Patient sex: F
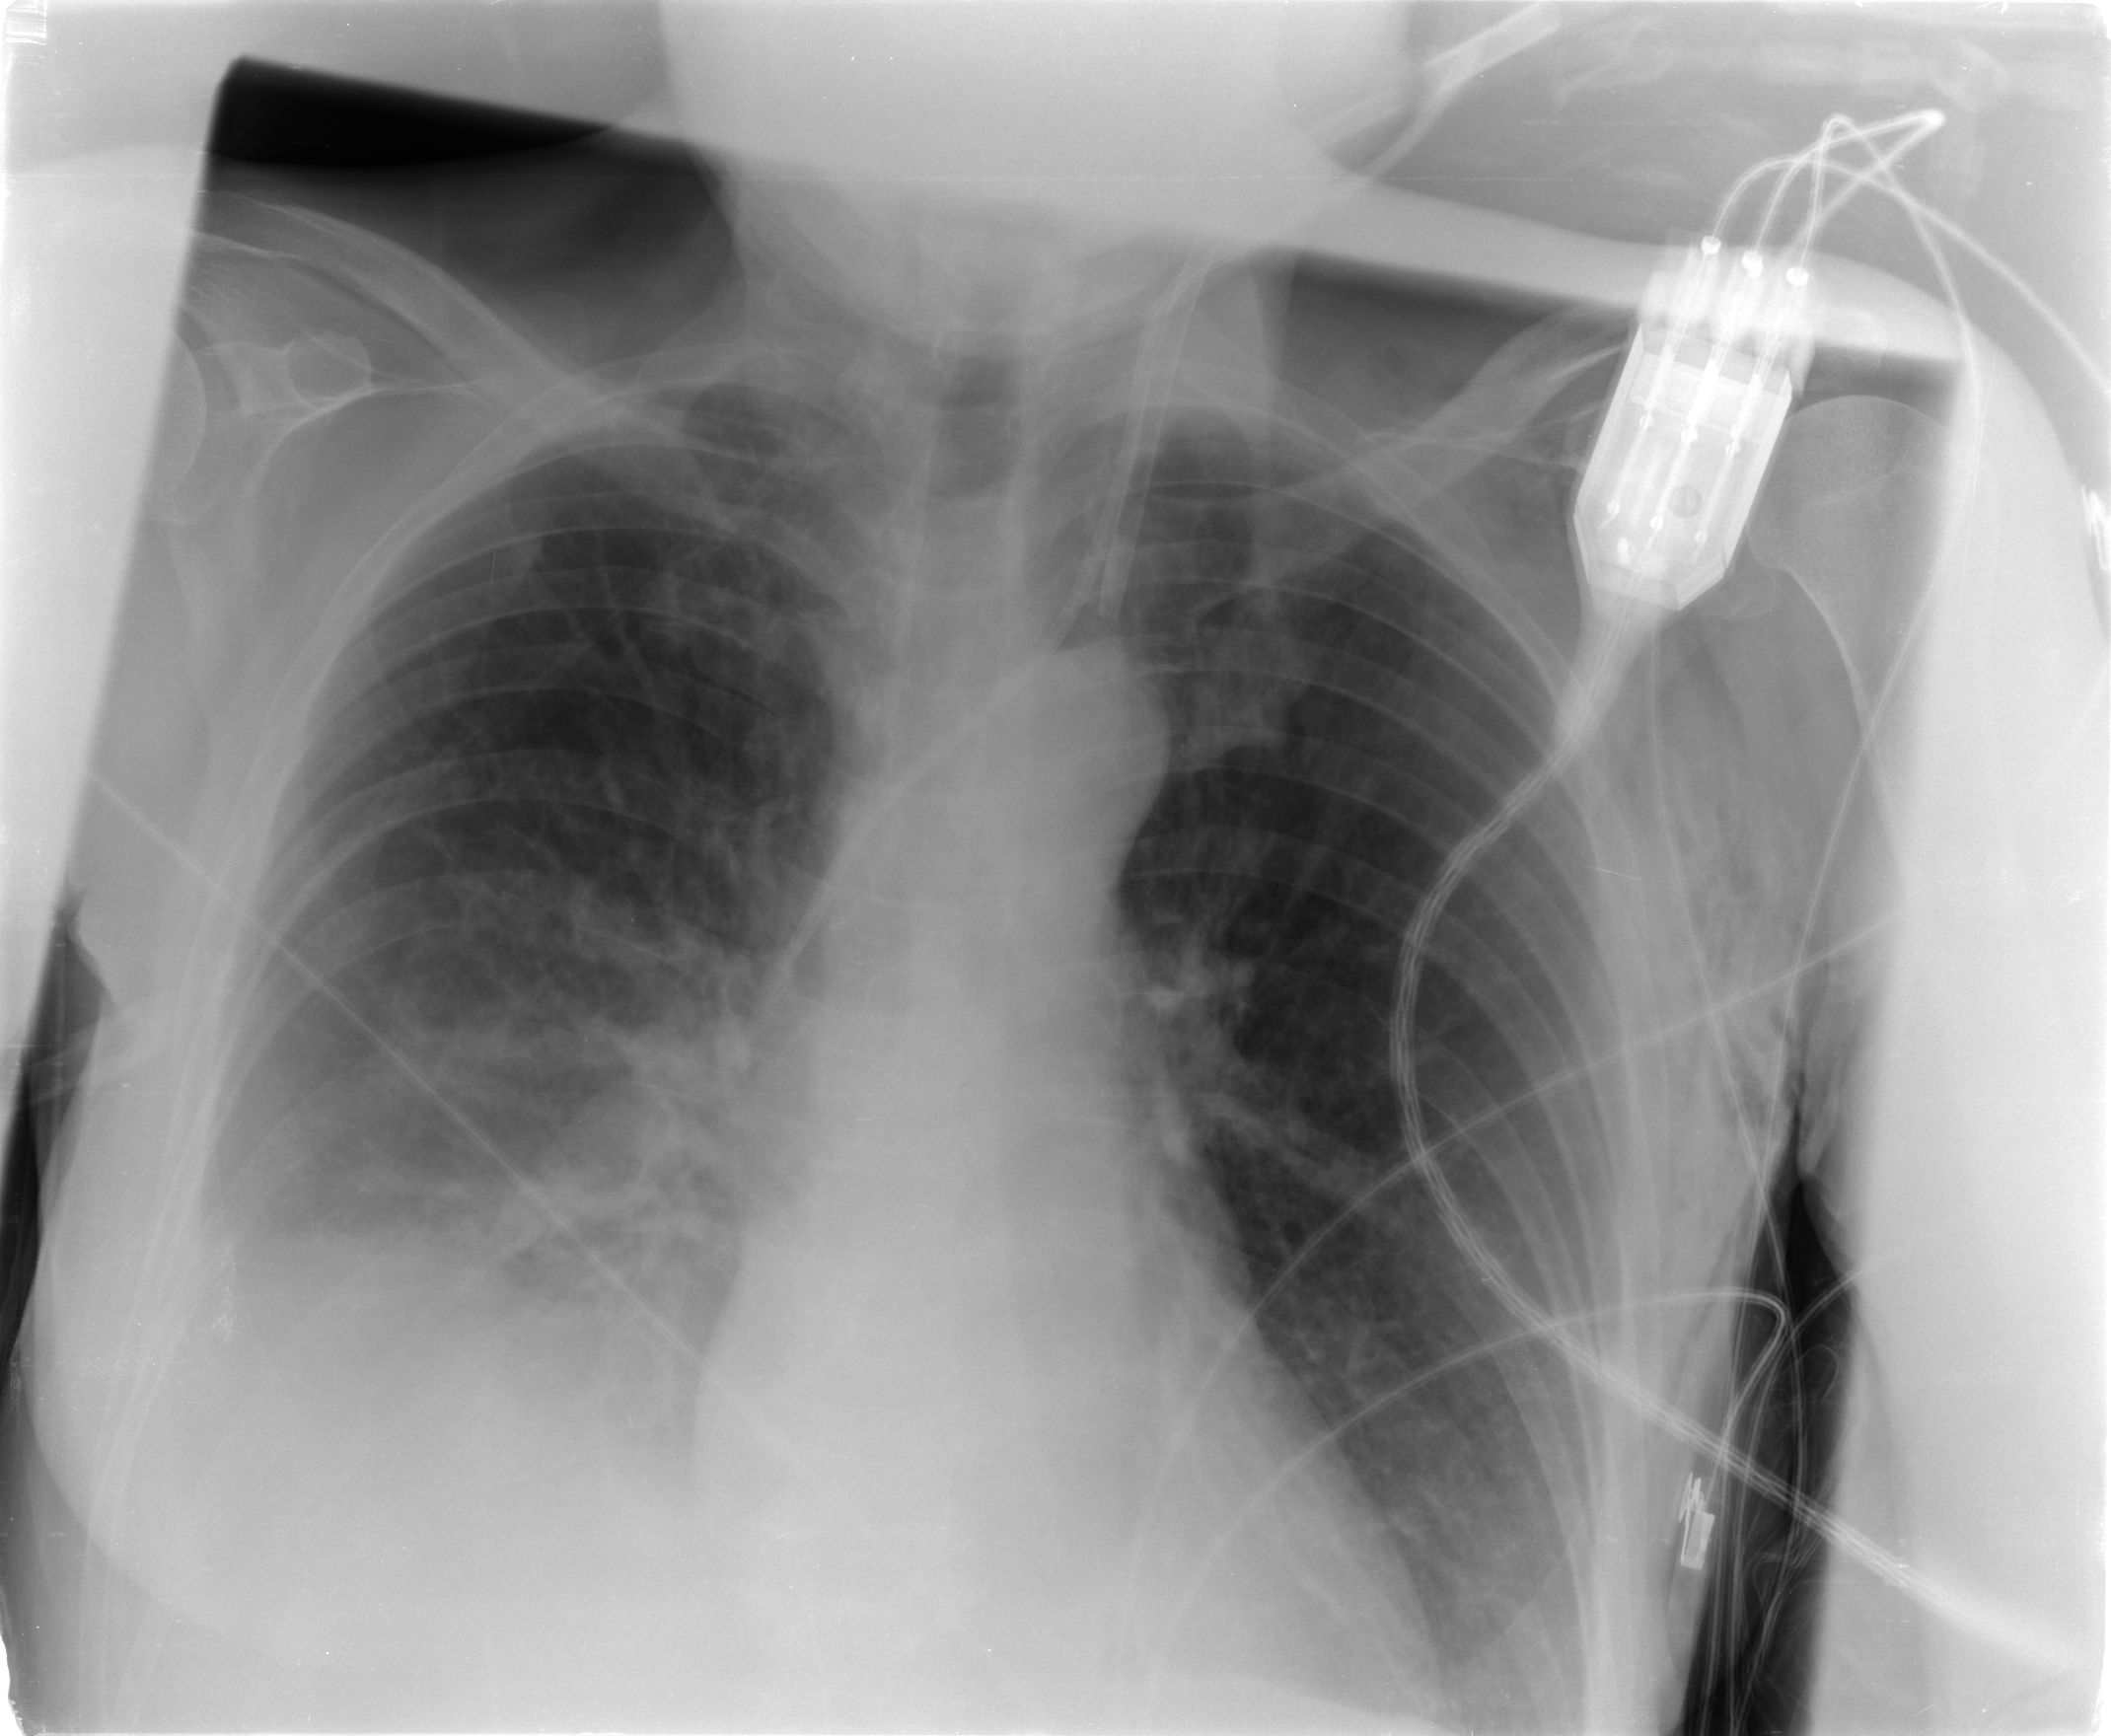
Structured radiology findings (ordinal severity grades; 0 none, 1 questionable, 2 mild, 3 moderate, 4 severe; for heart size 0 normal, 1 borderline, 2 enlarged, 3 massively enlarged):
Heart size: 0
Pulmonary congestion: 2
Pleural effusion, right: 2
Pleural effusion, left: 0
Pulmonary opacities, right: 0
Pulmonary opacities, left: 0
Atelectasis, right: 2
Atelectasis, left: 0